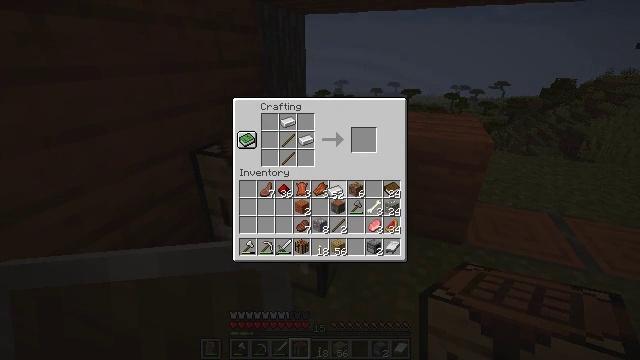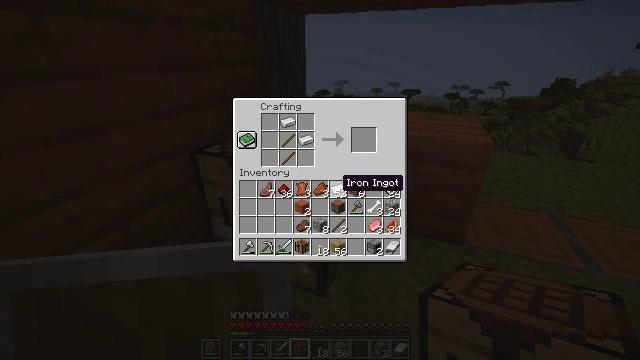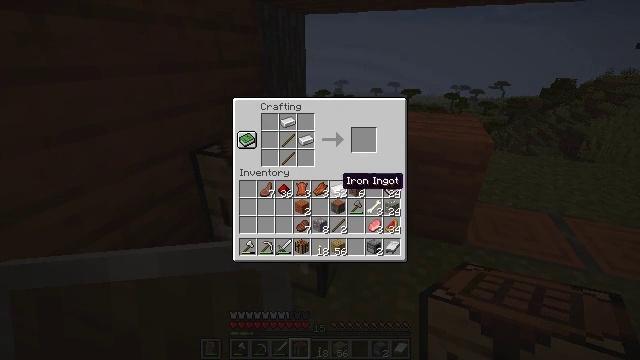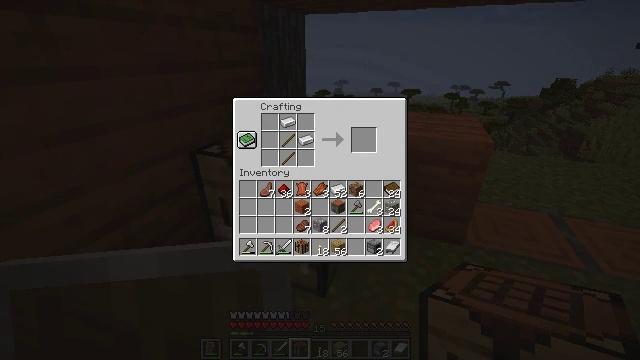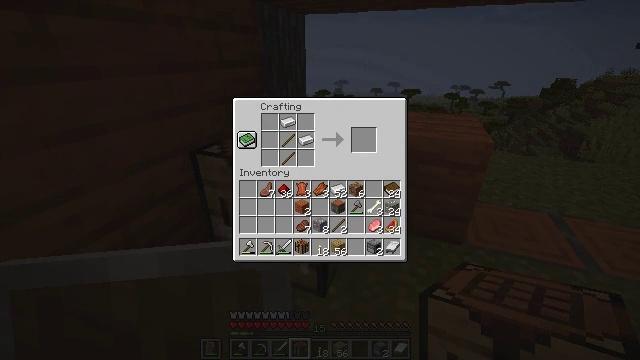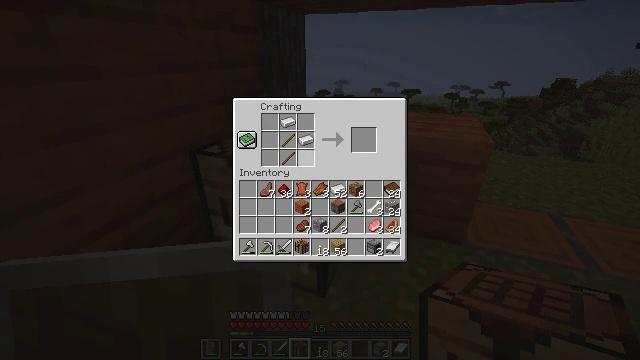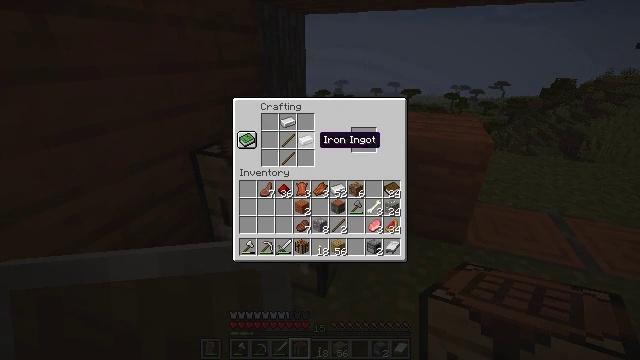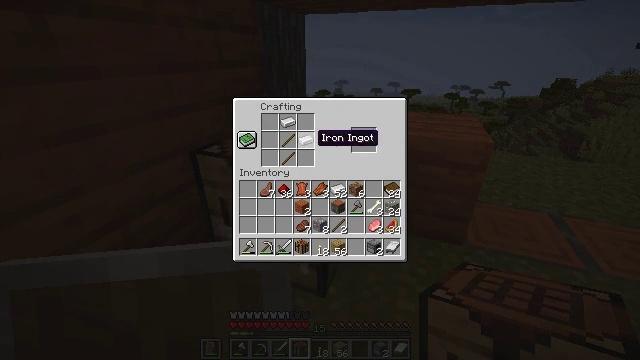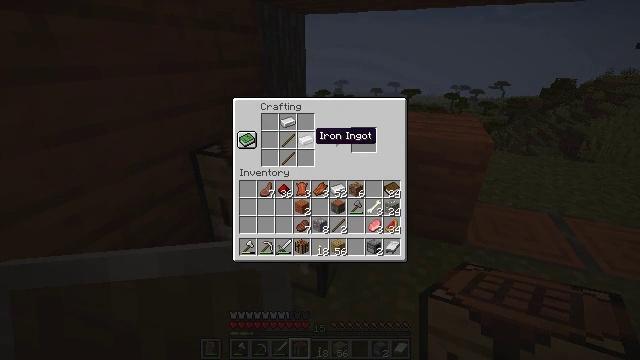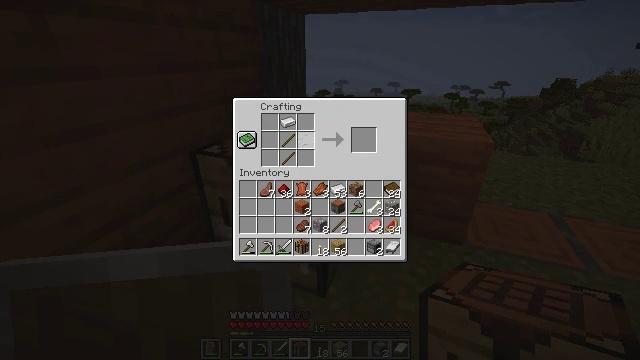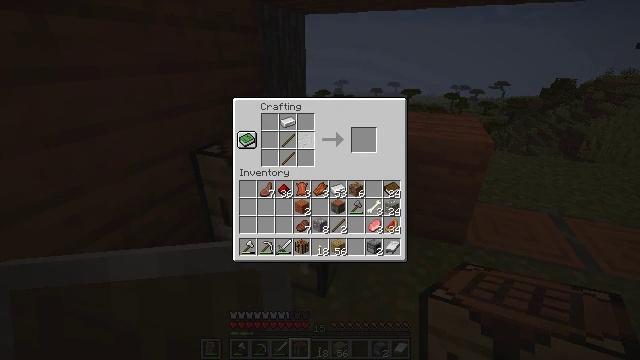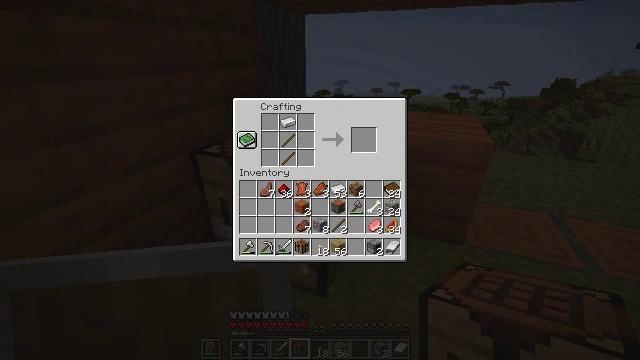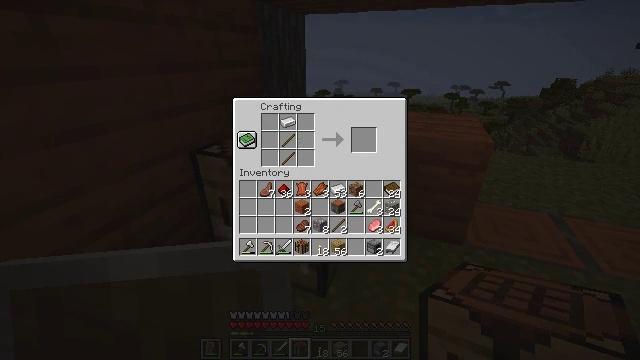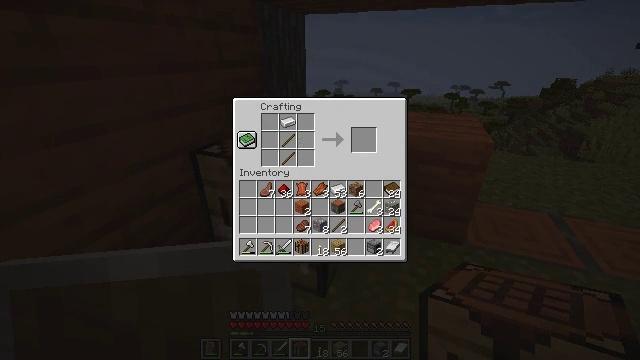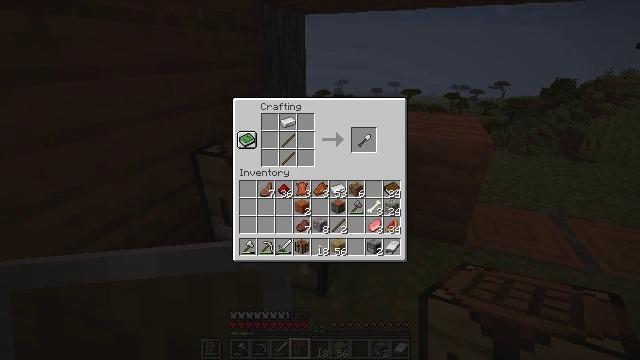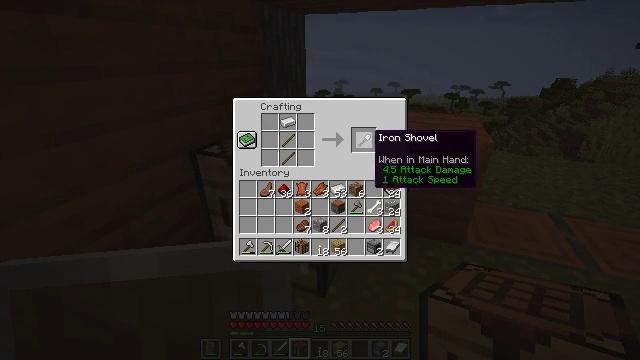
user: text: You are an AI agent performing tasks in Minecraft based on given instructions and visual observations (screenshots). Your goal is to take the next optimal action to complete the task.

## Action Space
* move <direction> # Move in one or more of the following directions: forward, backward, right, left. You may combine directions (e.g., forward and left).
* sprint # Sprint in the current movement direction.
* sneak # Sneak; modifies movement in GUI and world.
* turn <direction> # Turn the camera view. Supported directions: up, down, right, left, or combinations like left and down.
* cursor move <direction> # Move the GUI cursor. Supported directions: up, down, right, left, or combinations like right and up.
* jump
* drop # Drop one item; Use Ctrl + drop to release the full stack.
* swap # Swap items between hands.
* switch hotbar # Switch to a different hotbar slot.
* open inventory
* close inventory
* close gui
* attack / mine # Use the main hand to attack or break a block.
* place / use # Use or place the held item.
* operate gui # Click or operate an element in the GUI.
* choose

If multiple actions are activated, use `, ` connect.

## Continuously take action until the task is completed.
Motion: motion action
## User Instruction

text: Use a crafting table to make an iron shovel.
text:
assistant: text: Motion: no_op
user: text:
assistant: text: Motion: no_op
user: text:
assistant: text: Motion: cursor move up
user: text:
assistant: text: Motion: cursor move left and up
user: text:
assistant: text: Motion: cursor move left and up
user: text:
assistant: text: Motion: no_op
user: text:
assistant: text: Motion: sneak
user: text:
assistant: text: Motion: sneak
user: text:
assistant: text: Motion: sneak, operate gui
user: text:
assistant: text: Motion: sneak, operate gui
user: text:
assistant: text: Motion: sneak, cursor move right and down
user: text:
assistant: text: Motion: sneak, cursor move right
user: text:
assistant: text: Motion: sneak
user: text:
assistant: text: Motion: sneak
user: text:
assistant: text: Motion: sneak, cursor move up
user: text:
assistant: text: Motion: sneak
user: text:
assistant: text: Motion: sneak, operate gui
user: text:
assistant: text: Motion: sneak, operate gui
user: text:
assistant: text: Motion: sneak, operate gui
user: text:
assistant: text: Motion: sneak
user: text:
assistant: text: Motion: sneak
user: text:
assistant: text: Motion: sneak